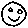
Label: smiley face